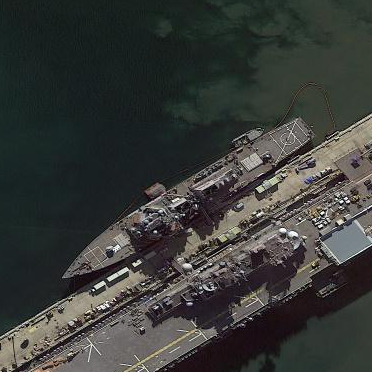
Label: destroyer